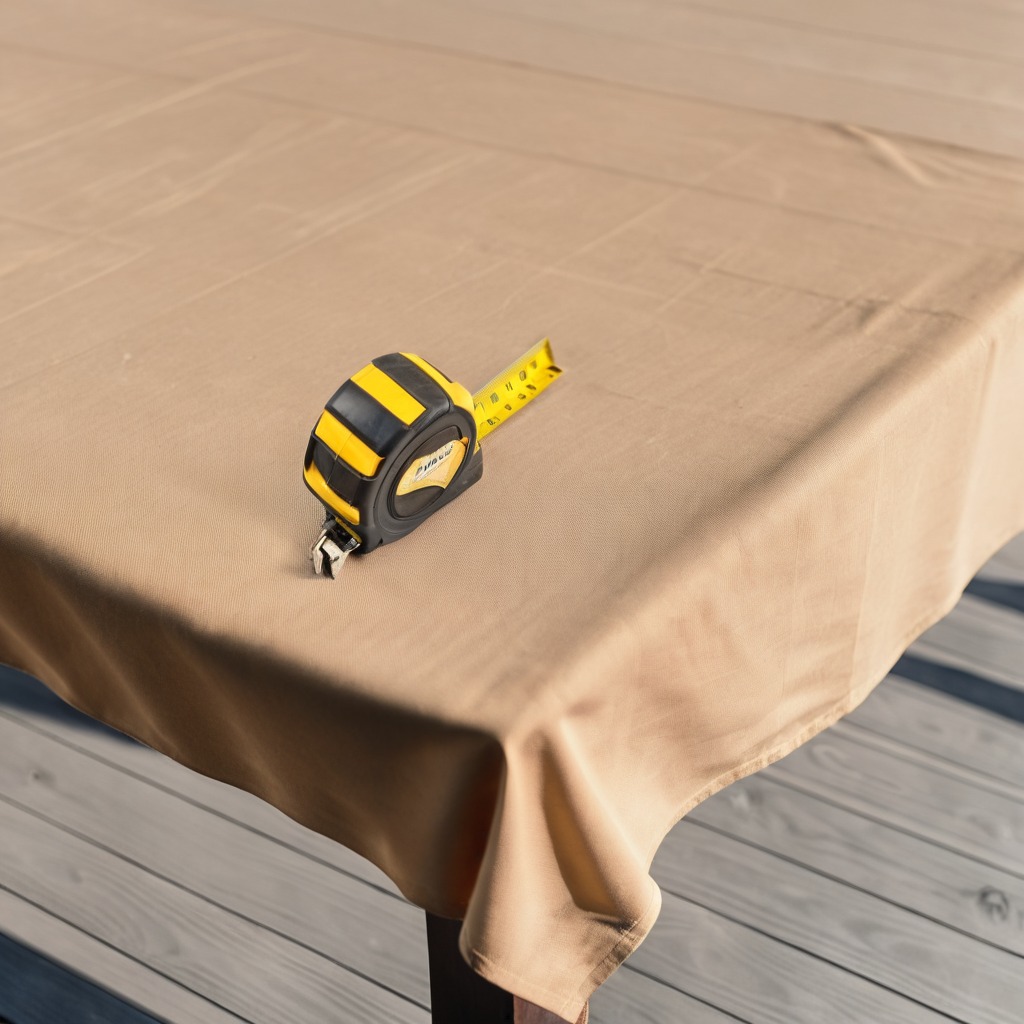
A measuring tape lies on the wooden table.